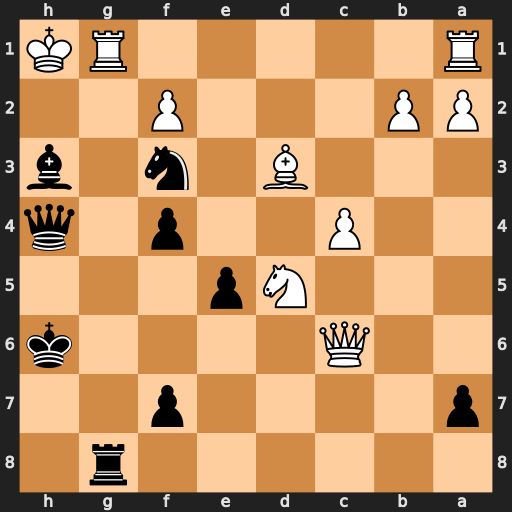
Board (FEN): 6r1/p4p2/2Q4k/3Np3/2P2p1q/3B1n1b/PP3P2/R5RK
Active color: b
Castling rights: -
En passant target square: -
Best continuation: Be6#